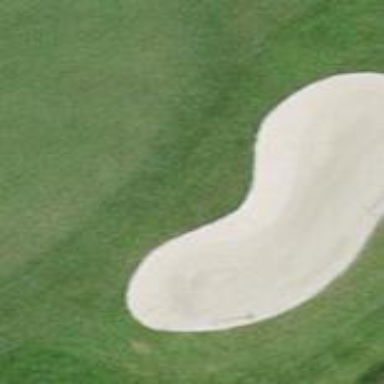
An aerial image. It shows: Sandy area is golf bunker.